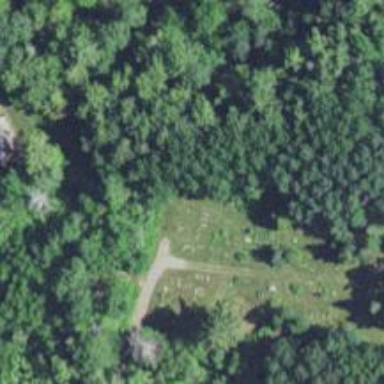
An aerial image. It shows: Cemetery.